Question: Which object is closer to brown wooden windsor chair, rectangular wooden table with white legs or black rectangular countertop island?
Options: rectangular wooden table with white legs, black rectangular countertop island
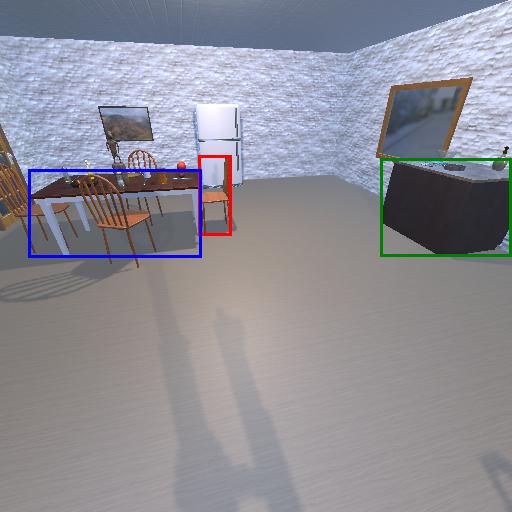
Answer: rectangular wooden table with white legs